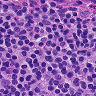
Metastatic tissue present: no